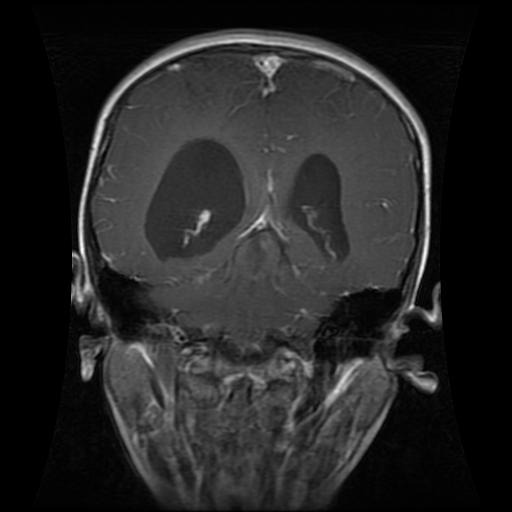
Label: glioma